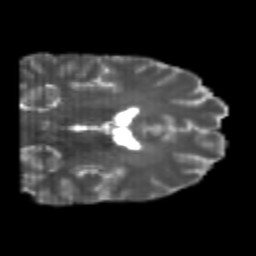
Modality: T2w
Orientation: coronal
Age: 21
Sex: male
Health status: healthy
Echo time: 0.074 s